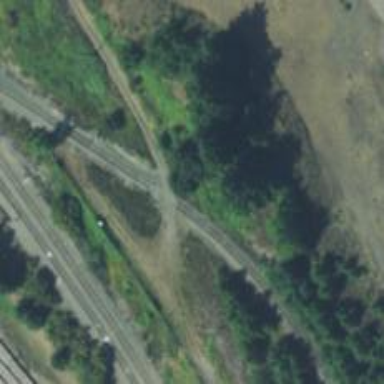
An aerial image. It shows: Railway spur service.